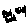
Label: bird